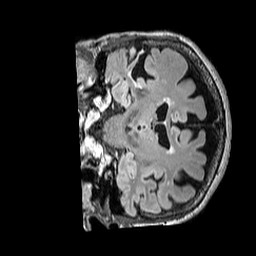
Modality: FLAIR
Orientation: coronal
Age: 73
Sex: female
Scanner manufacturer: siemens
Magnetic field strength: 3 T
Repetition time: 5 s
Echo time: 0.387 s